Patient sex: F
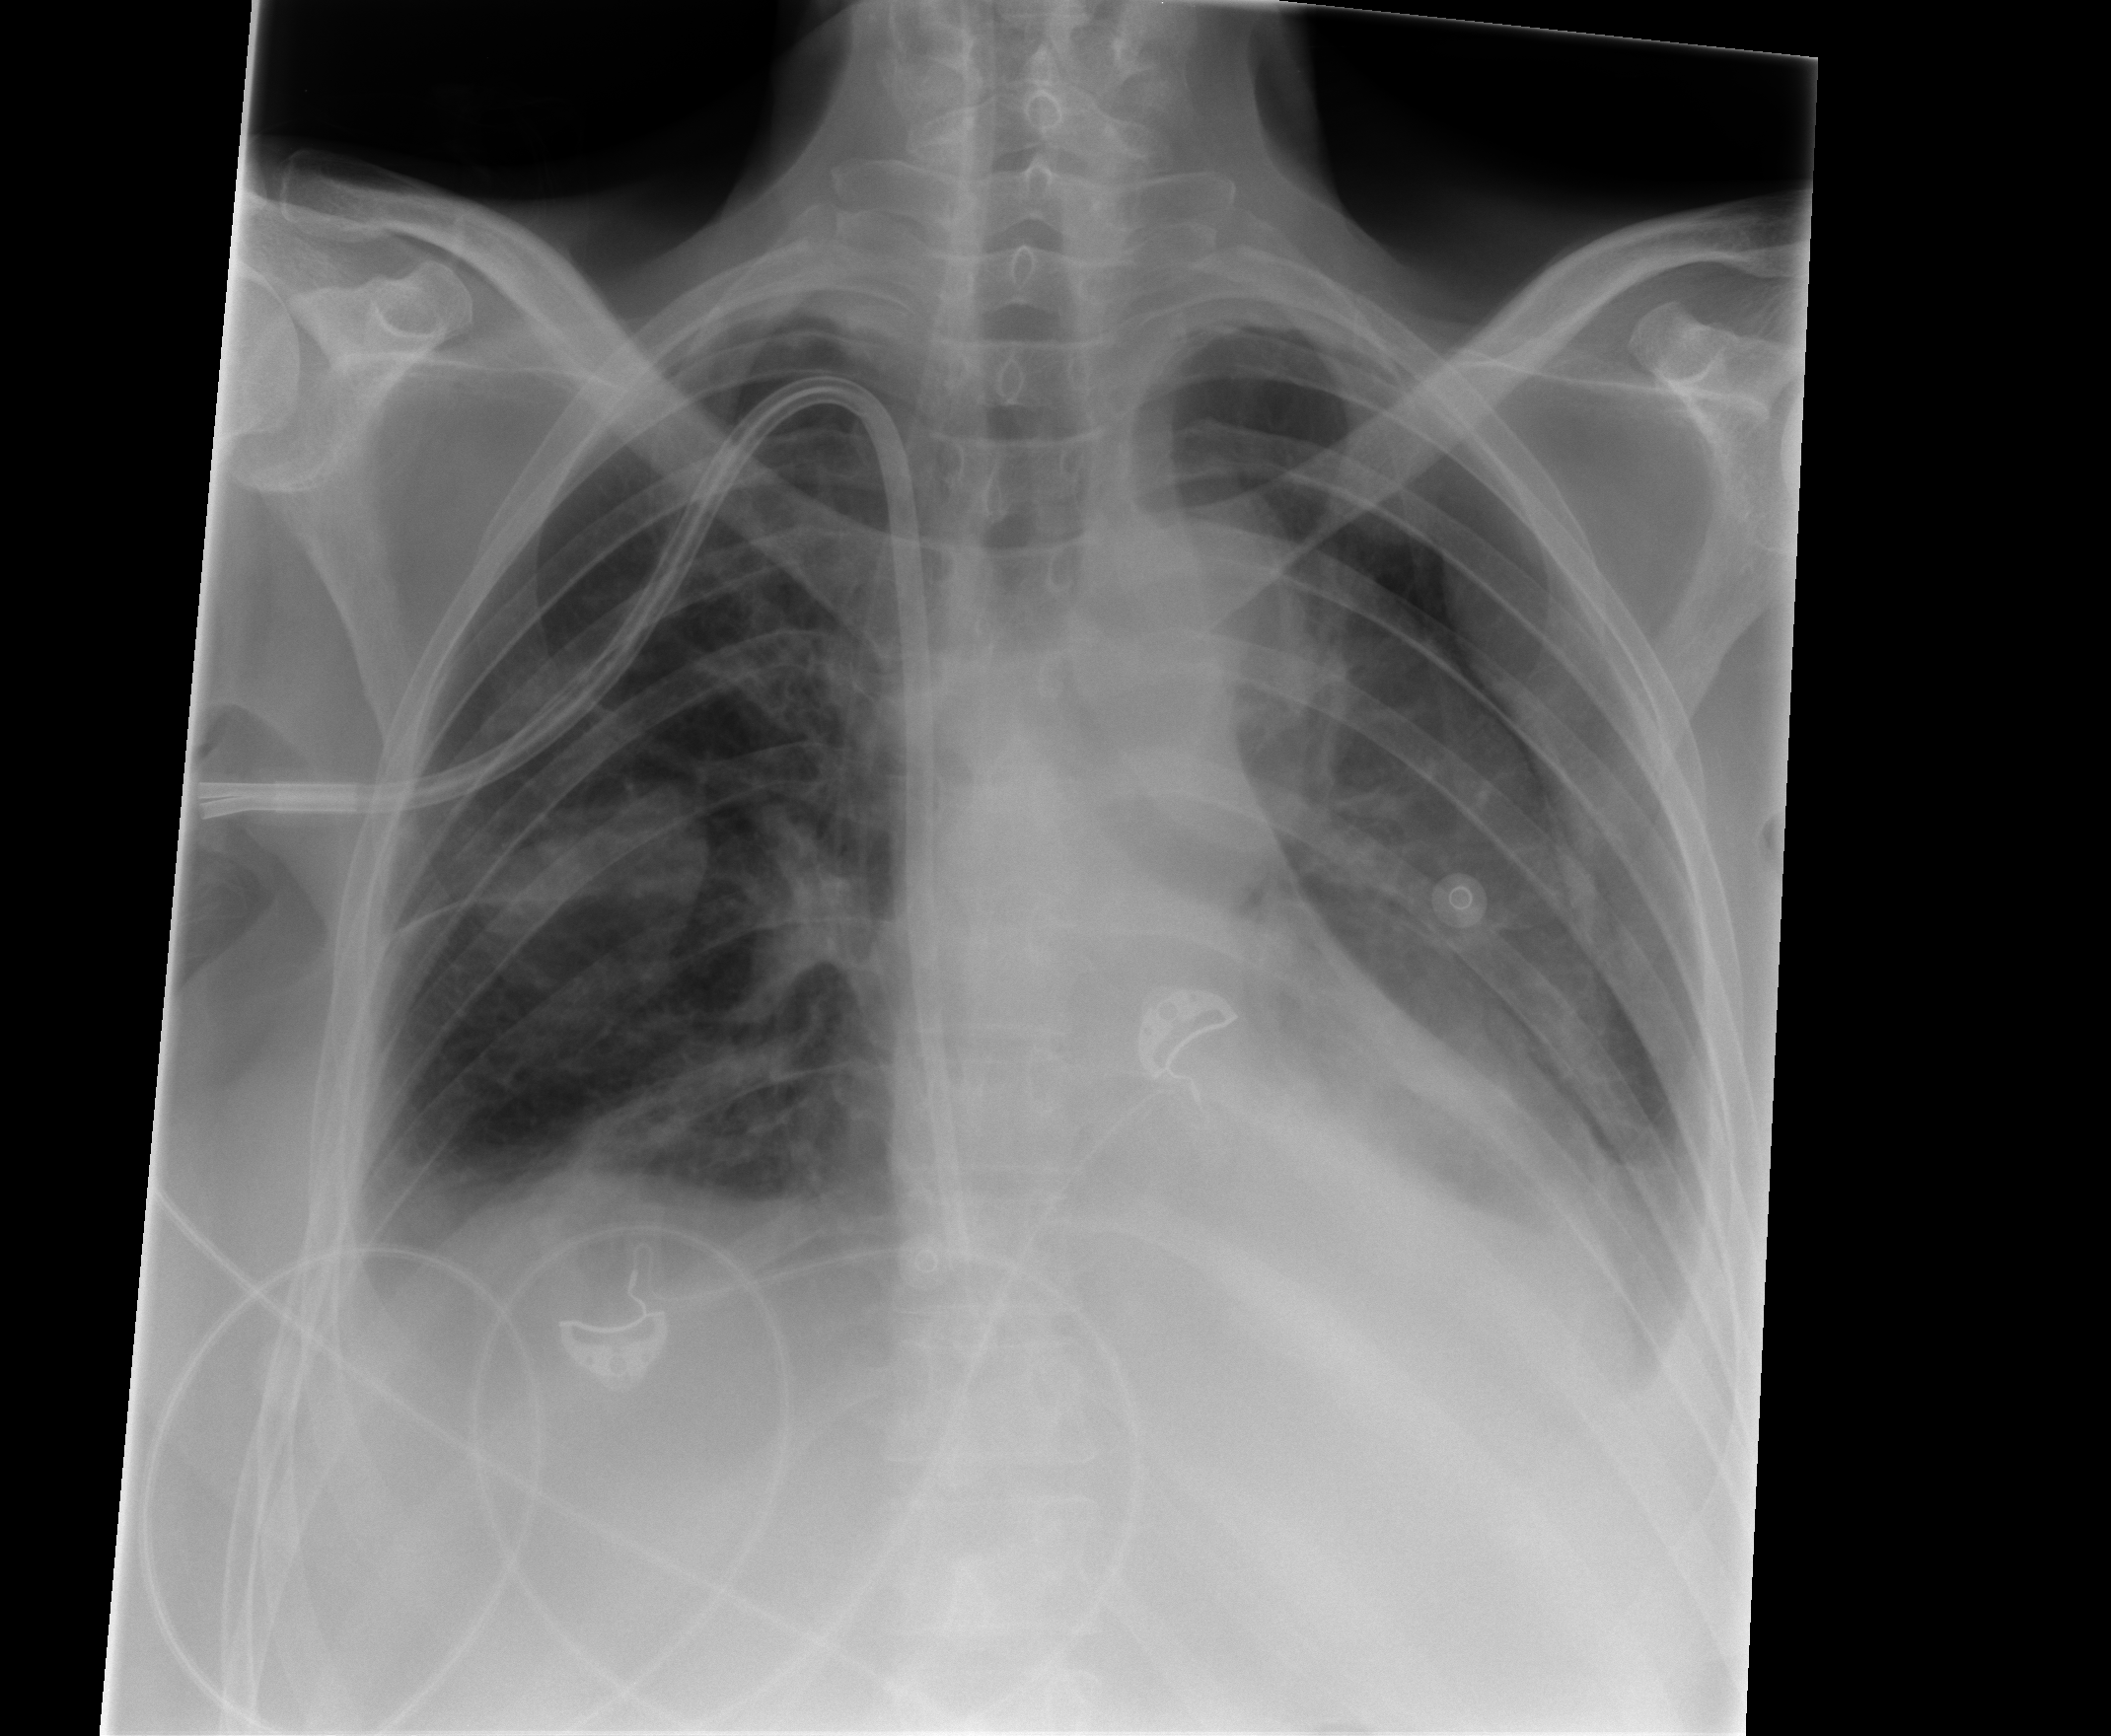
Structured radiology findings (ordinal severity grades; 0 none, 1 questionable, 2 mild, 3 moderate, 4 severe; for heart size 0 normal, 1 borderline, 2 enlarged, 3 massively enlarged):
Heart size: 0
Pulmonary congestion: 2
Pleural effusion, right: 2
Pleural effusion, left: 2
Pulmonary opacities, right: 2
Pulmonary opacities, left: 2
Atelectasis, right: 2
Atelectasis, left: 2